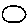
Label: circle